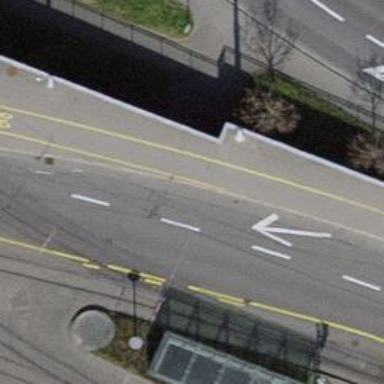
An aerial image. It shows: Guard rail.